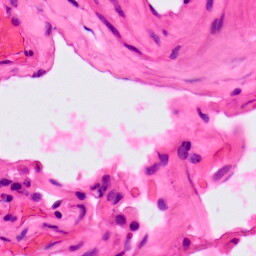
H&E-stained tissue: Lung